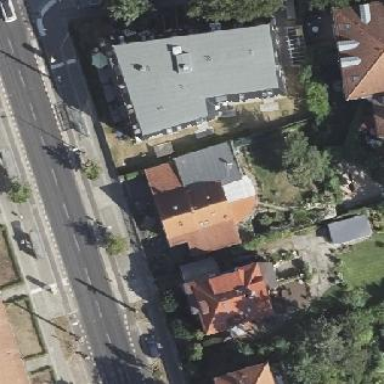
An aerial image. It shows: Detached building with gambrel roof.